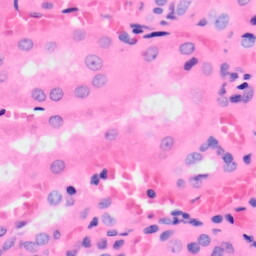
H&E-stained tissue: Kidney